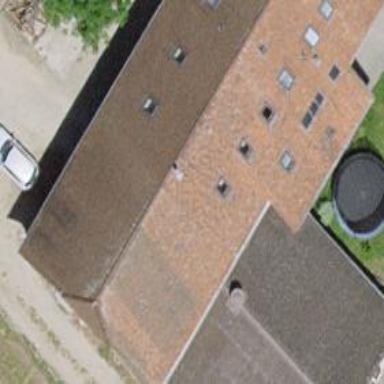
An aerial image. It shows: Farm building.